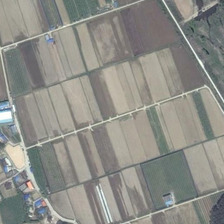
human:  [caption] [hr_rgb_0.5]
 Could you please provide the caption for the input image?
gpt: many pieces of farmlands are near some small buildings .

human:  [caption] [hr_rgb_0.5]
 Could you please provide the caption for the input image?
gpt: many pieces of farmlands are near some small buildings .

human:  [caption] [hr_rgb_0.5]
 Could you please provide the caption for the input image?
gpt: many pieces of farmlands are near some small buildings .

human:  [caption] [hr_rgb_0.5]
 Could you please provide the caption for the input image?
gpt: many pieces of farmlands are near some small buildings .

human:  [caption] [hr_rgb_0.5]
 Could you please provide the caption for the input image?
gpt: many pieces of farmlands are near some small buildings .